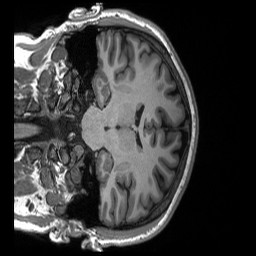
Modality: T1w
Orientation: coronal
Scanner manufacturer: siemens
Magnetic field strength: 3 T
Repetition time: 2.3 s
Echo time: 0.00298 s